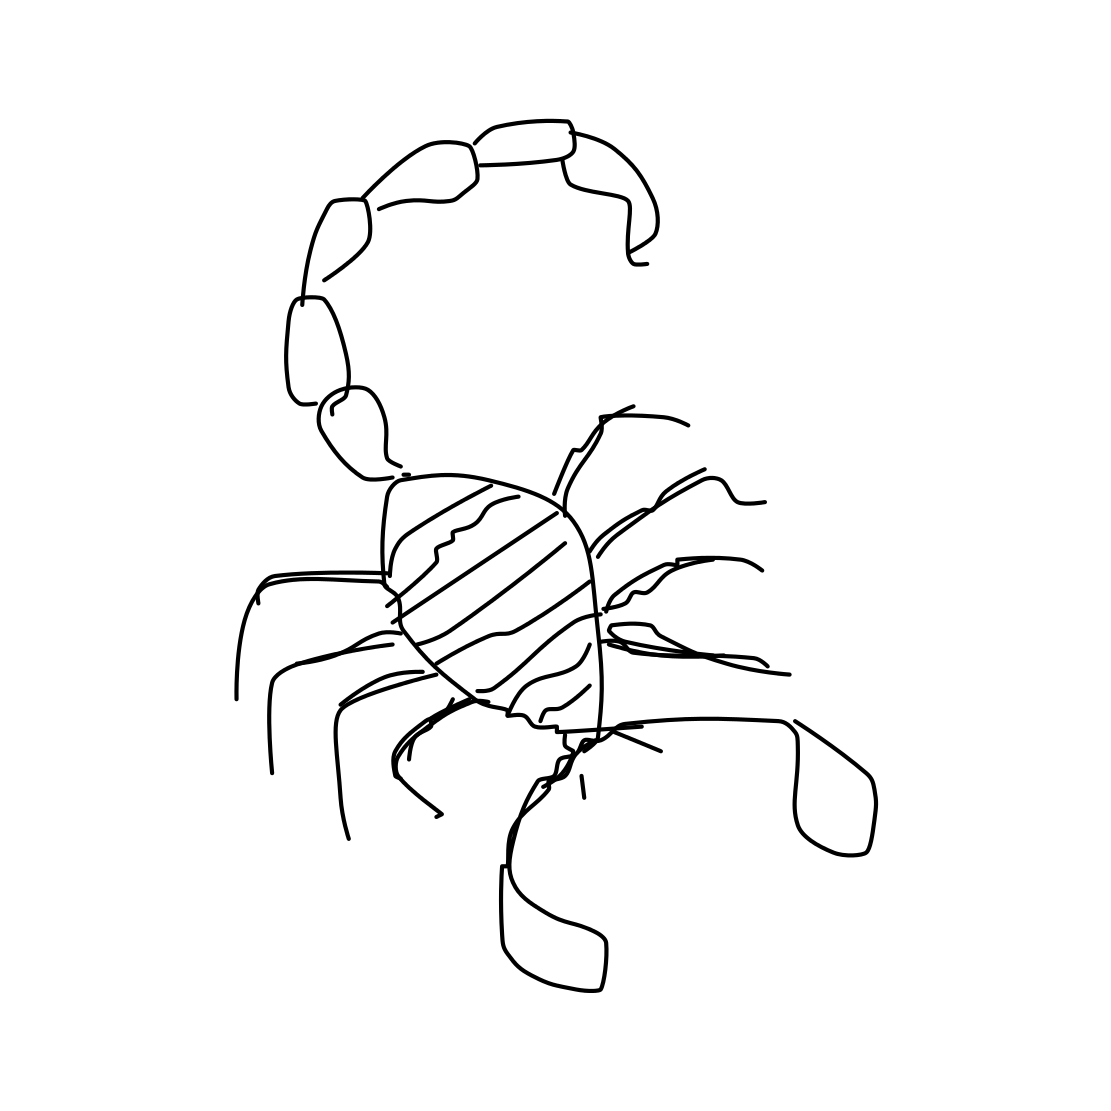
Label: scorpion